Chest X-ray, PA view. Patient: 46 years old, sex F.
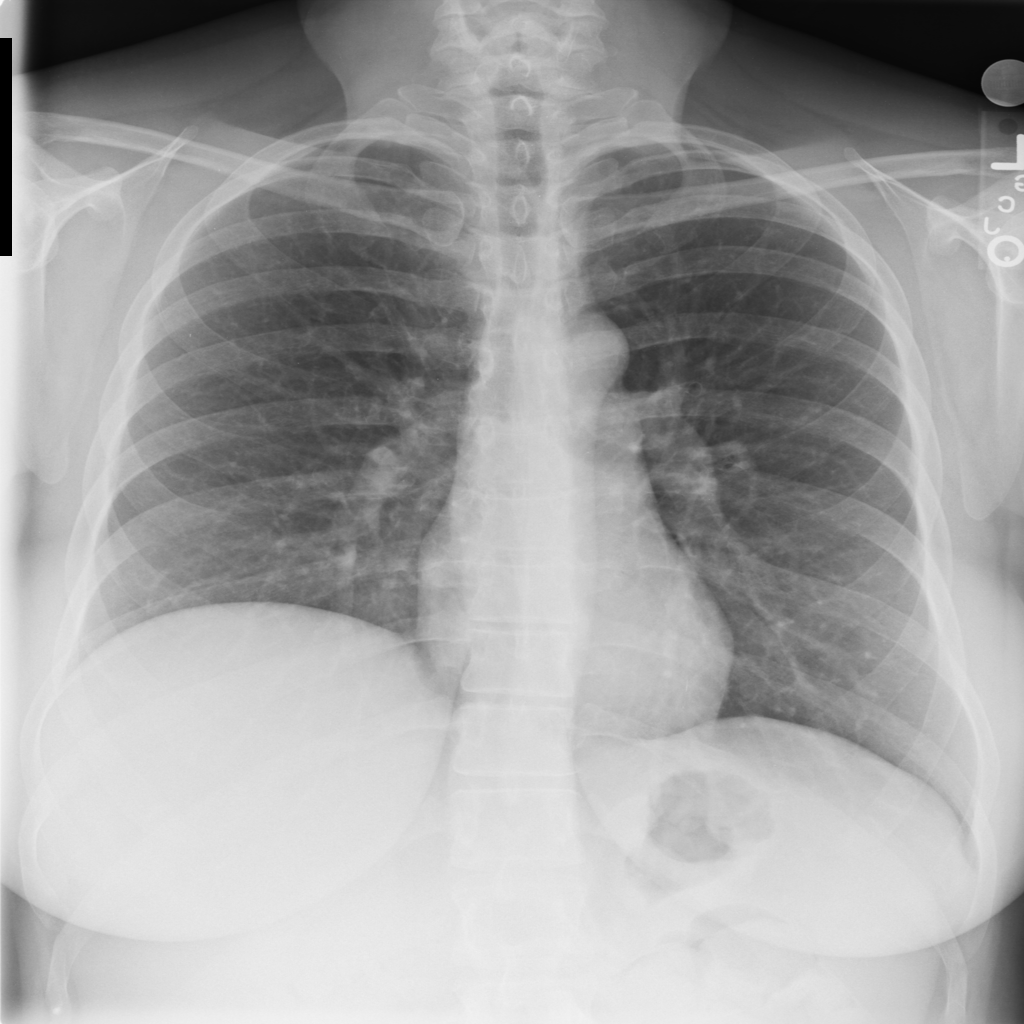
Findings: No Finding